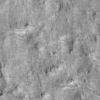
Label: not_dusty